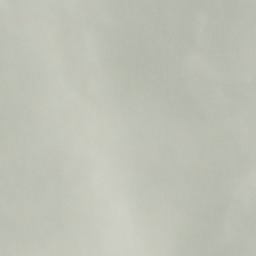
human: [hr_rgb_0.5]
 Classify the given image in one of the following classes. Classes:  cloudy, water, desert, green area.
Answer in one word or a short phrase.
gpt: cloudy